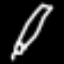
Label: pencil